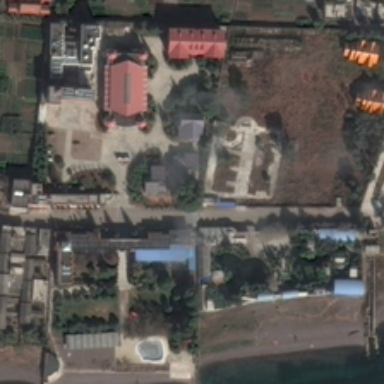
The resort is built along the bank .